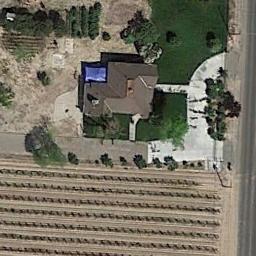
Label: residential